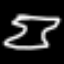
Label: hourglass